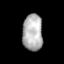
Tissue: prostate
Cell type: T cells
Senescence score: 0.2212
Nuclear area (px): 714
Mean DAPI intensity: 178.807